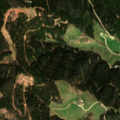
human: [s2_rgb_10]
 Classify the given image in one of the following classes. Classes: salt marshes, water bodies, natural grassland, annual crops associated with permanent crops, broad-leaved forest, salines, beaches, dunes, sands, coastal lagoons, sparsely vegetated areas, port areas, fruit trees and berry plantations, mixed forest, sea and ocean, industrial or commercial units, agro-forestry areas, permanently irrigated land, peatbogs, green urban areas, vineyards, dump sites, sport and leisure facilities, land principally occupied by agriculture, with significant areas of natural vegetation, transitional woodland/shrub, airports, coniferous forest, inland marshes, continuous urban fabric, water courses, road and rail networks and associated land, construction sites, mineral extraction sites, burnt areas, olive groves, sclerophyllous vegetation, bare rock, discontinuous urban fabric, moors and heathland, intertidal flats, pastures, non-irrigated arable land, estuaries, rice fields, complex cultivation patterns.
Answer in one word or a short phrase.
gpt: pastures, coniferous forest